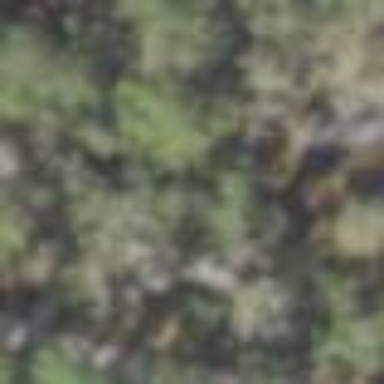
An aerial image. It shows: Mixed woodland with various types of leaves.